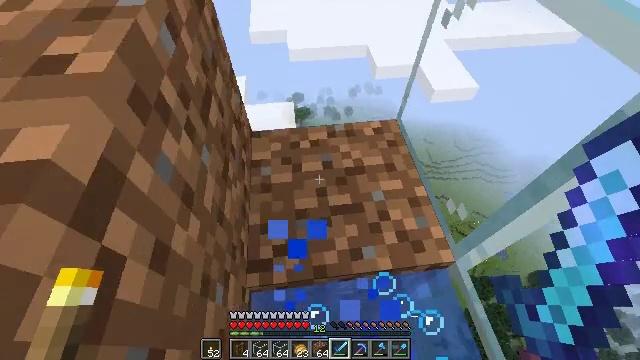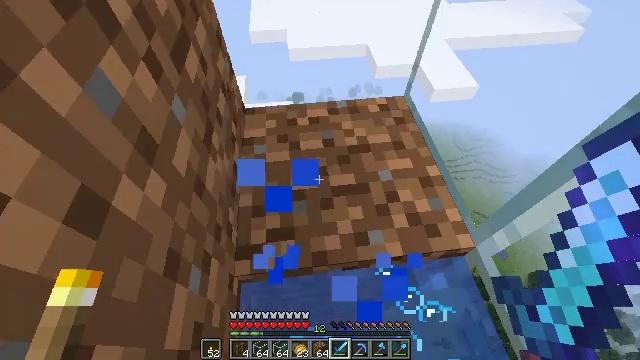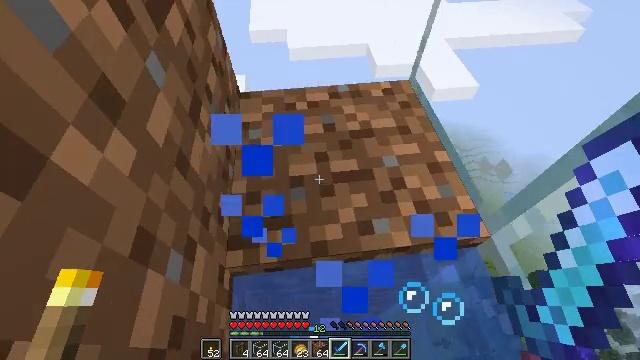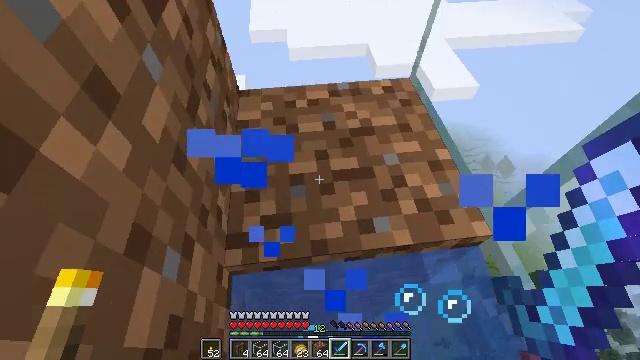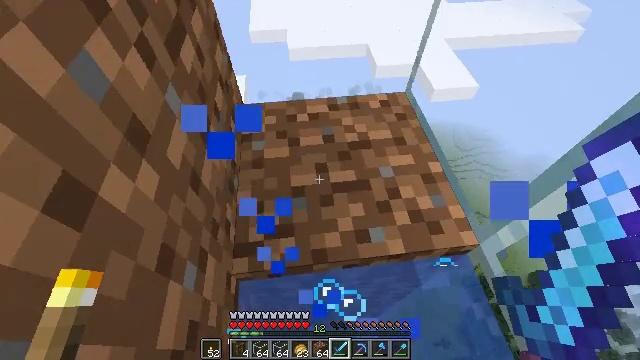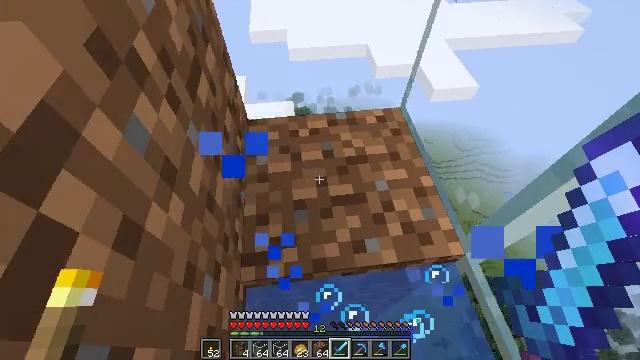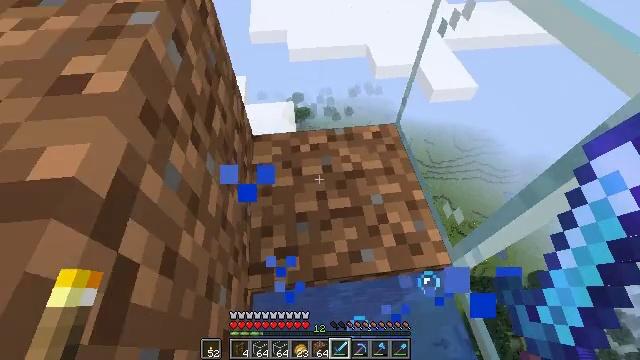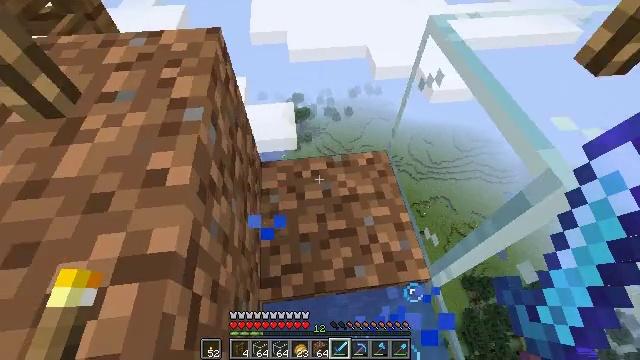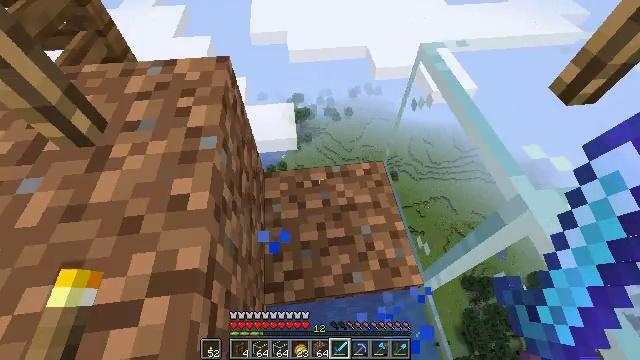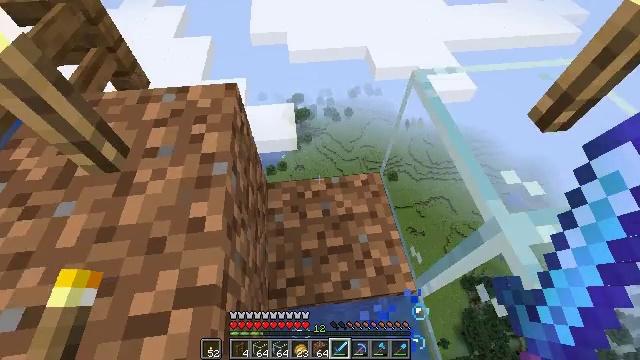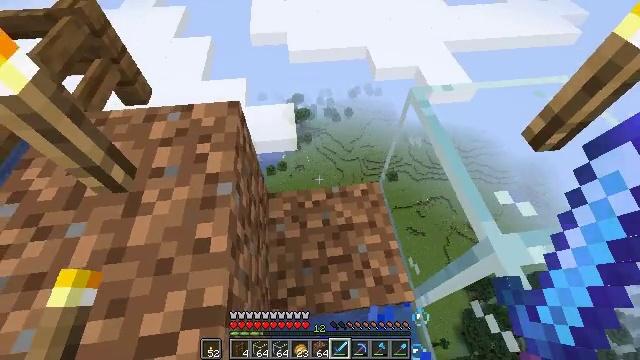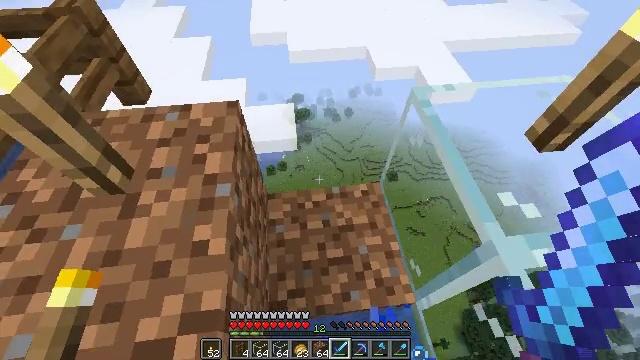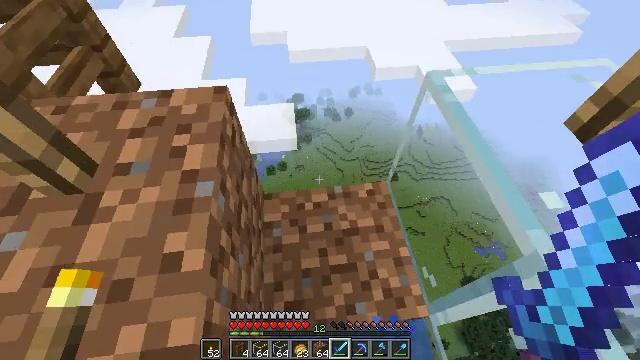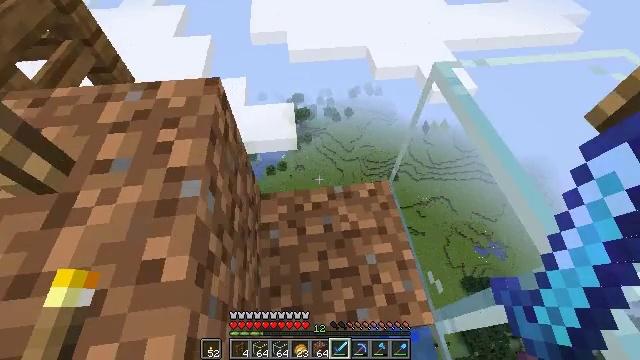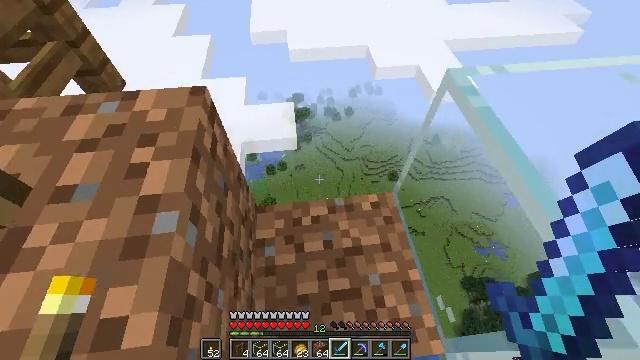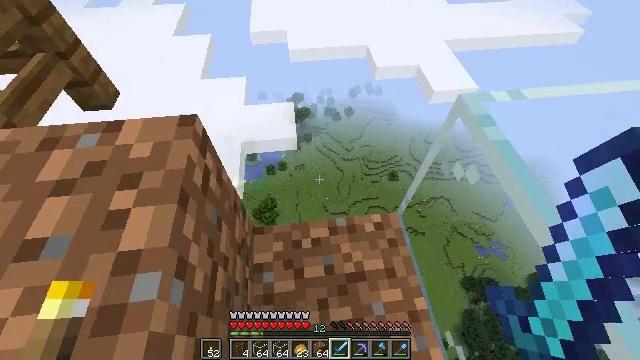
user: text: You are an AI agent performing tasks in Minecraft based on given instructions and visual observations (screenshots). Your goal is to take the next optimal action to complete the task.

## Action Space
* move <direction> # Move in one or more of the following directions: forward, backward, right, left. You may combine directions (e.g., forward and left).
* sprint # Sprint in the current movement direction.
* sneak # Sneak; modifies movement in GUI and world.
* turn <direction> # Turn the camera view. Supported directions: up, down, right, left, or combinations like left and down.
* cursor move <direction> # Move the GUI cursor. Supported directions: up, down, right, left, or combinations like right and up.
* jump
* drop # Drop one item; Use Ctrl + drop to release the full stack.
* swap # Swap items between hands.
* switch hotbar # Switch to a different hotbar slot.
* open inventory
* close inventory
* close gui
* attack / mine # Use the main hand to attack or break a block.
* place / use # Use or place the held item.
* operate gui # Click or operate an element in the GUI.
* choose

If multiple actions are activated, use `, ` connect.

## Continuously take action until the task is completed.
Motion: motion action
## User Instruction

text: Retrieve the torch.
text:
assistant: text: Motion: no_op
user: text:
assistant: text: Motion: no_op
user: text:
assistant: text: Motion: no_op
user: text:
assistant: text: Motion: no_op
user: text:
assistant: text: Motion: no_op
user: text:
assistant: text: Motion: no_op
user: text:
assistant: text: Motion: no_op
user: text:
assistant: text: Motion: no_op
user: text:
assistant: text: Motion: move forward, jump
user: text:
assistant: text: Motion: move forward, jump
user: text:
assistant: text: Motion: move forward, jump
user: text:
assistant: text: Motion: move forward, jump
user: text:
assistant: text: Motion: move forward, jump
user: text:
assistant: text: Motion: move forward
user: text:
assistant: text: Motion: no_op
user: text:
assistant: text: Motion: no_op
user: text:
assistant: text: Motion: no_op
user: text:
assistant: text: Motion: no_op
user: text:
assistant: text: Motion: no_op
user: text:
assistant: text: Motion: no_op
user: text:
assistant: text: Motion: turn left and down
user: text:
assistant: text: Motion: turn left and down
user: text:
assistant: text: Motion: turn left
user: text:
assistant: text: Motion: turn left and up
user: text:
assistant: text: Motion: turn left and up
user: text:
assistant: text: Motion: turn left and up
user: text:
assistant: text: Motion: turn left and up
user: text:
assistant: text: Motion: turn up
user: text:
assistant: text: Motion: no_op
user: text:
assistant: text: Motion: no_op